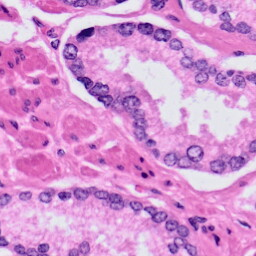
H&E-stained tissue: Prostate